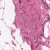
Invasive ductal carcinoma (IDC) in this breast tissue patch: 0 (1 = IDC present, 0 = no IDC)